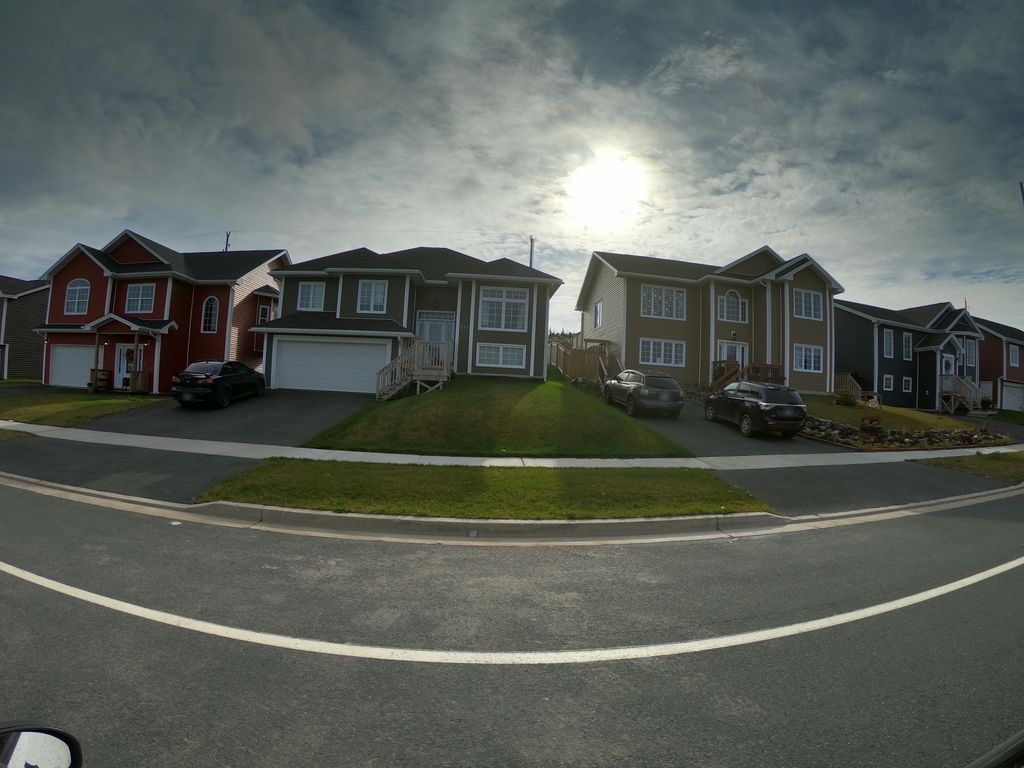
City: st_johns